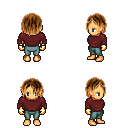
a pixel art fantasy rpg character, female body template, human, tanned skin, maroon long-sleeve shirt, teal pants, brown bangs hairstyle, gold gloves, four views (front, back, left, right), 2x2 character sprite sheet, small pixel art, hard edges, no anti-aliasing